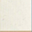
Piece: xx